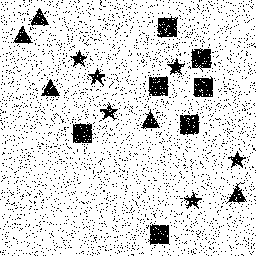
Squares: 7
Triangles: 5
Stars: 6
Total shapes: 18